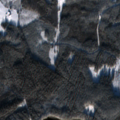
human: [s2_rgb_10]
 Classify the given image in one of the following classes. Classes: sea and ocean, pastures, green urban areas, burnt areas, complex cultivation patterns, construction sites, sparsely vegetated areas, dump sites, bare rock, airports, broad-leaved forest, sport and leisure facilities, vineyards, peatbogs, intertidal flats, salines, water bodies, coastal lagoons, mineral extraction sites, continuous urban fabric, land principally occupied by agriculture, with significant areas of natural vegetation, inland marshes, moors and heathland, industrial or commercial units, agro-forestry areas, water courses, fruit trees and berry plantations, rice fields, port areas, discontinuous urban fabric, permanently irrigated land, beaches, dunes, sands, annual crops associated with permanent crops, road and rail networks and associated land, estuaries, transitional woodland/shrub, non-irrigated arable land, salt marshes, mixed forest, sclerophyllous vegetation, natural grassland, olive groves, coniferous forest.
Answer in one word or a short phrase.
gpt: coniferous forest, mixed forest, transitional woodland/shrub